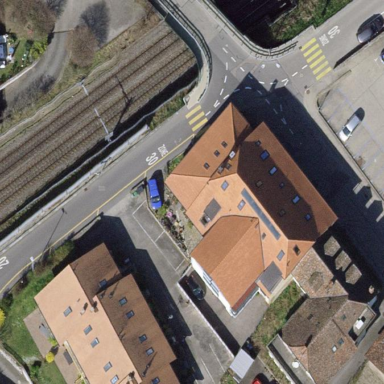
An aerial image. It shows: Simple house.